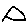
Label: triangle